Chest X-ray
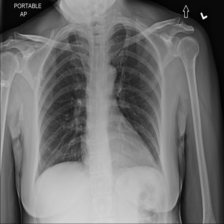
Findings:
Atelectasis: negative
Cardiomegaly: negative
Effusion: negative
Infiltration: negative
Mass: negative
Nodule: negative
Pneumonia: negative
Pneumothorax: negative
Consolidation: negative
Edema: negative
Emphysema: negative
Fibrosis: negative
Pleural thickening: negative
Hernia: negative